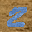
Label: 2